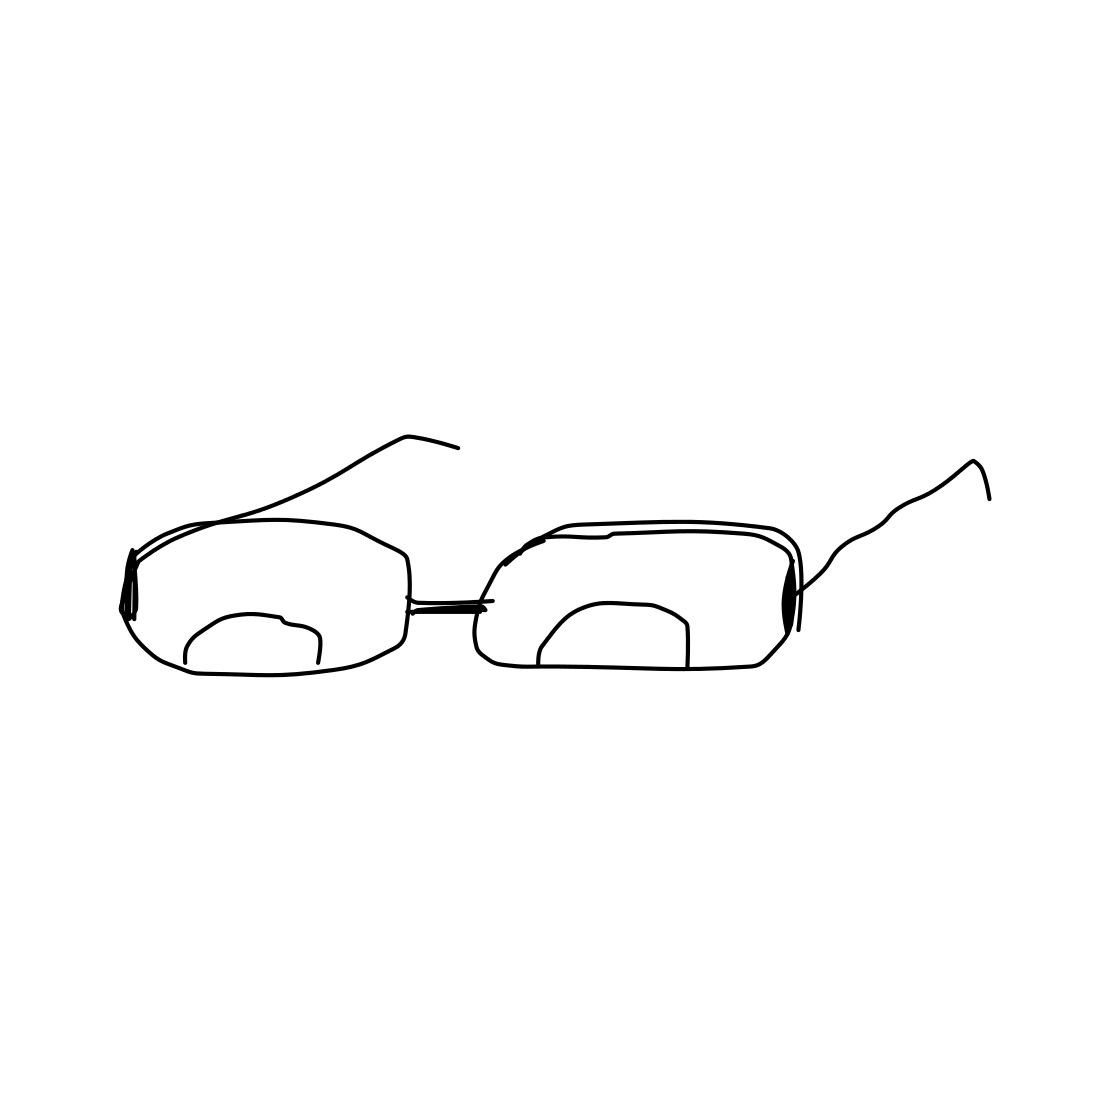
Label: eyeglasses